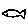
Label: fish